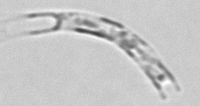
Label: Eucampia